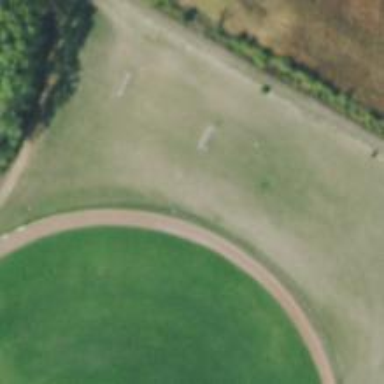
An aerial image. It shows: Soccer pitch designated for leisure and sports activities.